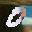
Label: 0